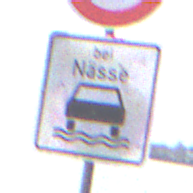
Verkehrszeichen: BeiNaesse
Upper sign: Geschwindigkeit50
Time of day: MorningAfternoon
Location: Outdoor (Nature)
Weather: Overcast
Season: NotSpecified
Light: Natural